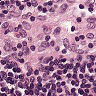
Metastatic tissue present: no